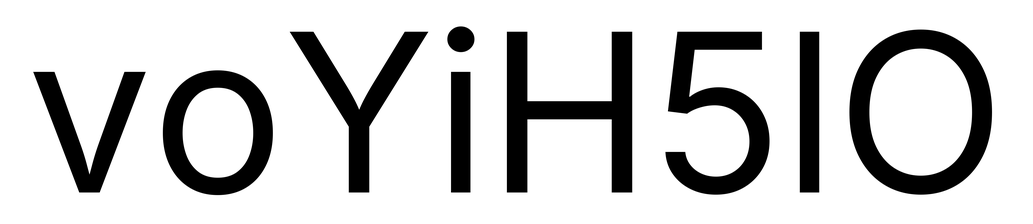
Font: Inter_Regular